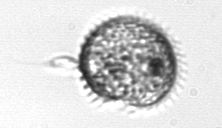
Label: Protoperidinium